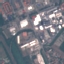
Label: Industrial